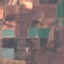
Land use / land cover: PermanentCrop